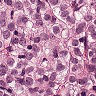
Metastatic tissue present: yes